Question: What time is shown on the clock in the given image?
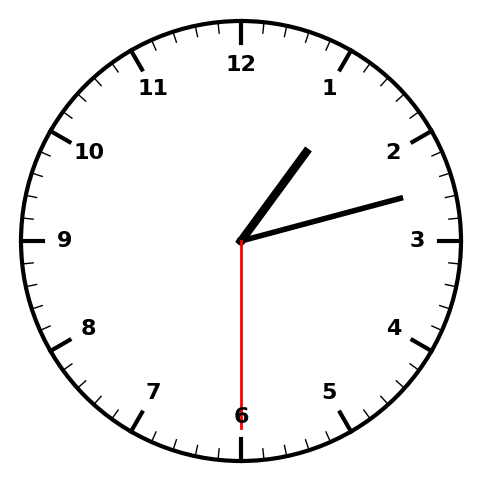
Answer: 01:12:30